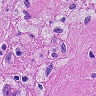
Metastatic tissue present: yes